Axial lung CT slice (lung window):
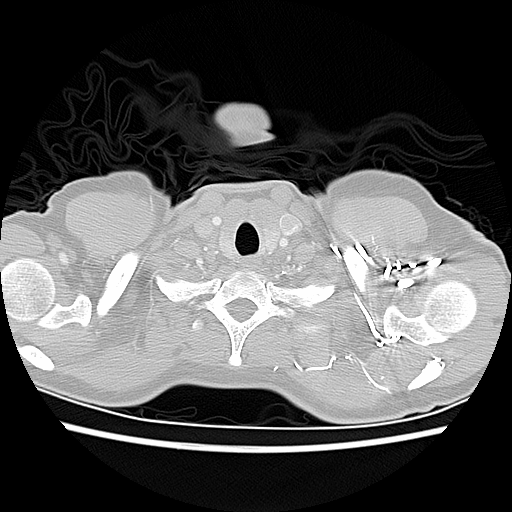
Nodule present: no